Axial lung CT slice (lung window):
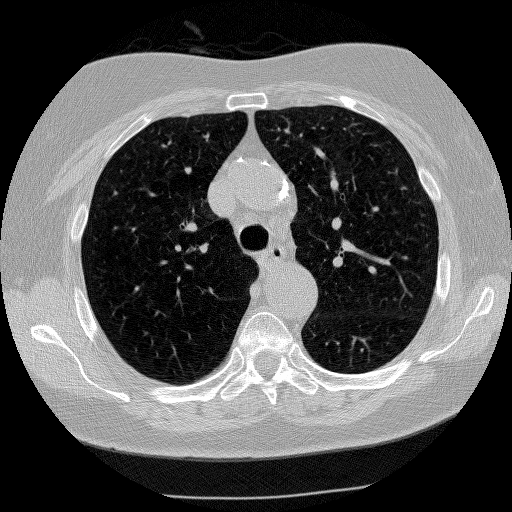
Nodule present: no